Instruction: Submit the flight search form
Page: home
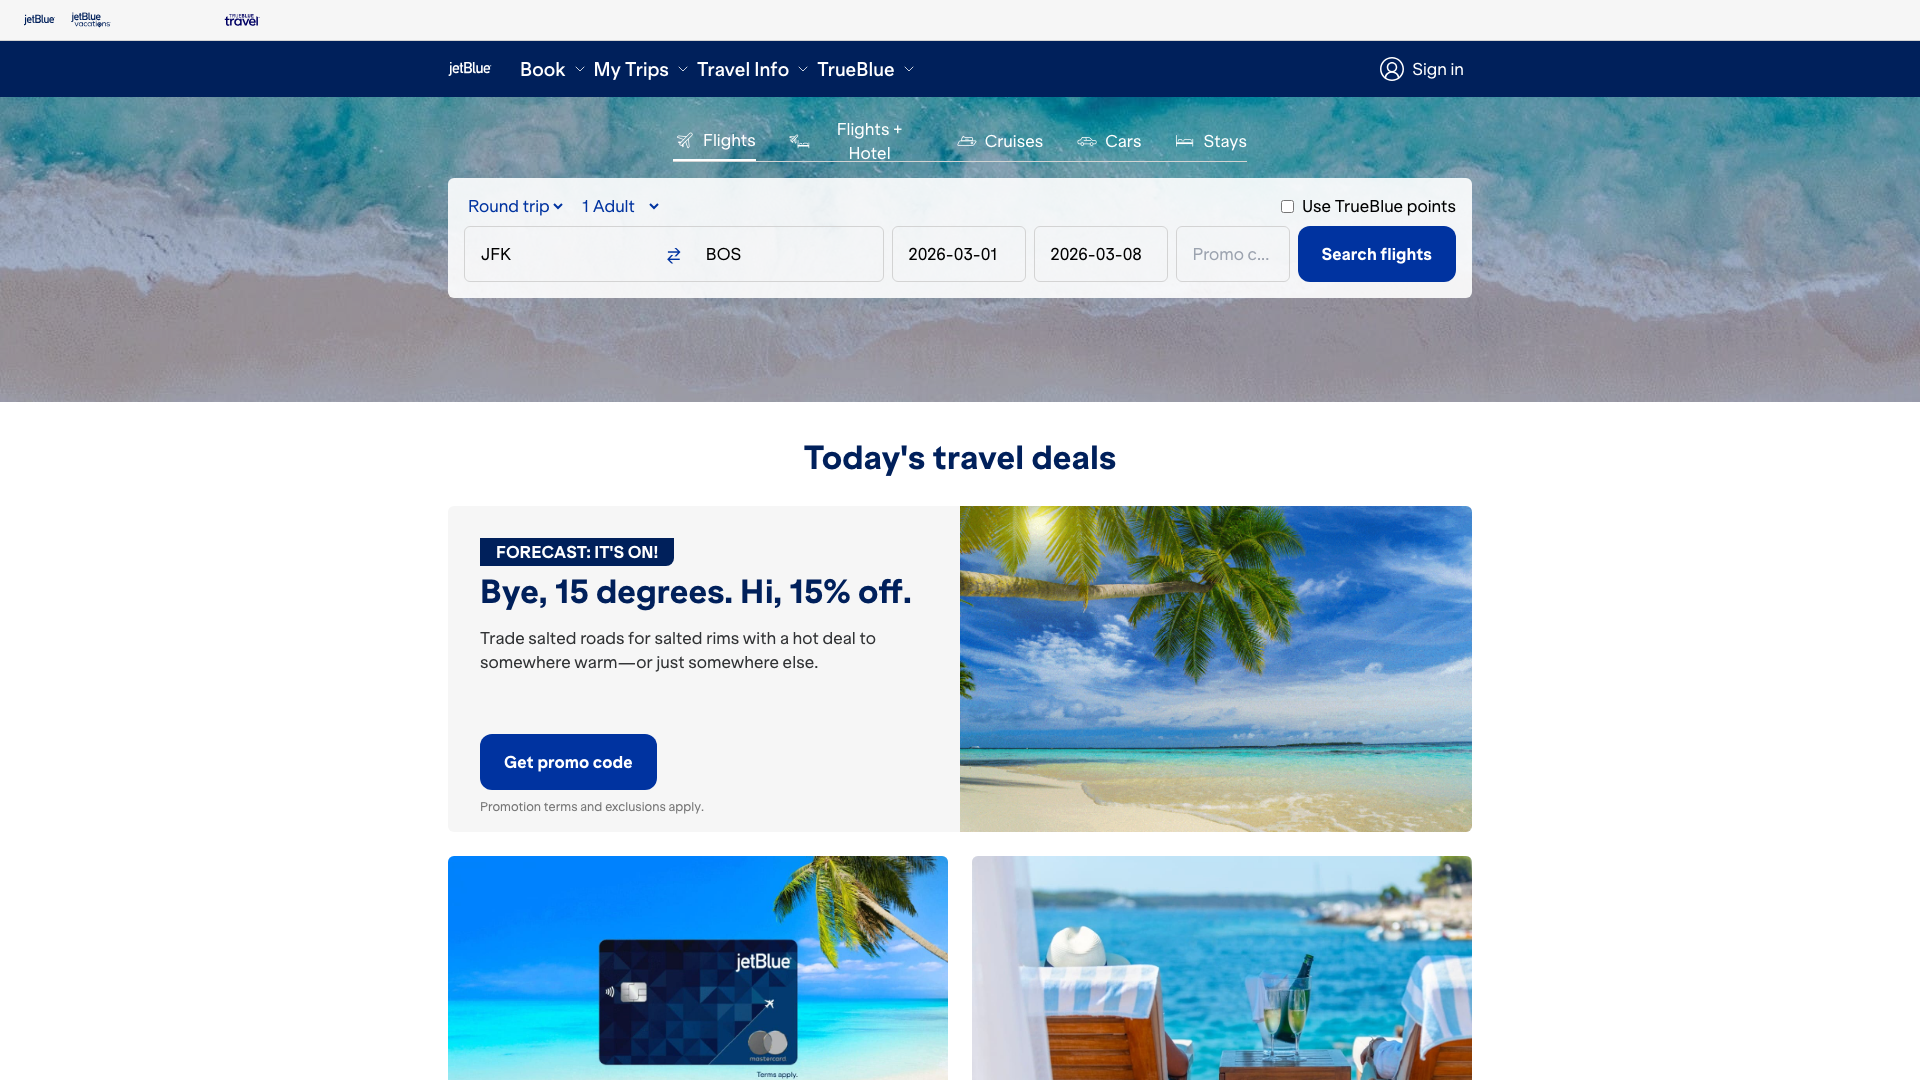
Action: click